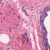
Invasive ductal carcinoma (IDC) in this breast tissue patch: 0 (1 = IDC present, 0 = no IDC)